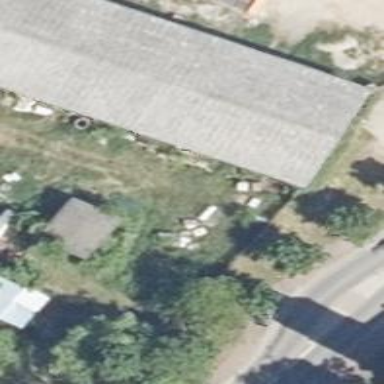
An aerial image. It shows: Gabled building with the roof oriented along its structure.